Question: I've been trying to generate a pattern of circles using a for loop. However, when it runs everything looks fine except for the 9th ring of circles which is ever so slightly. Having looked at a print out of numbers for that circle everything looks fine, so I can't work out what is going wrong. However, when I add one to the angle value of that ring. i.e. j (the commented out code) it pretty much corrects.
Any idea why this might happen. having looked at all the numbers I can only think it is some math error that I haven't factored in or am I missing something obvious.
Thanks!

'''
ellipse(325,325,15,15);
float div = 1;
for (int i = i; i < 25; i++)
{
div = i*6
float segment = 360/div;
float radius = (i*20);
for (int j = 0; j < 360; j+=segment)
{
//if (i==8)
//{
//println("before " + j);
//j+=1;
//println("after " + j);
//}
float x = 325 + (radius*cos(radians(j)));
float y = 325 + (radius*sin(radians(j)));
ellipse(x, y, 15, 15);
}
}
'''
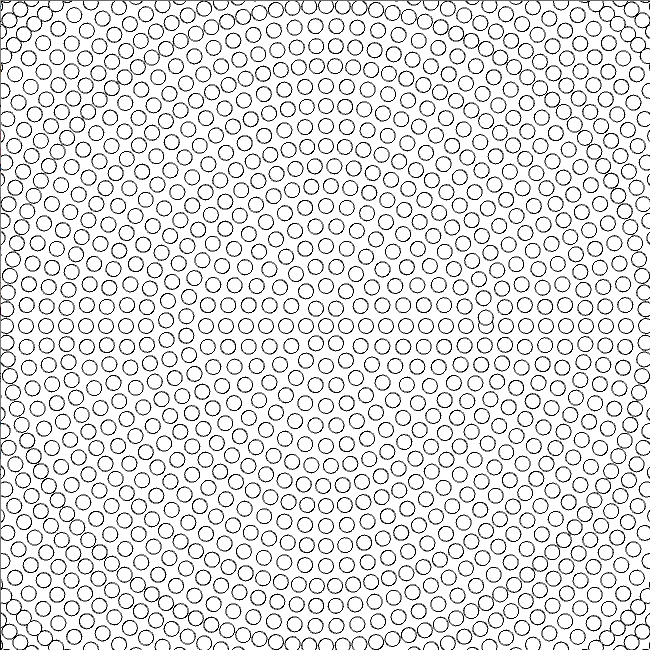
Answer: Ok, three things, in order of importance. Two of these have already been mentioned.
1) Clean out the 'int's. Variable 'i' can be an 'int', but none of the others (especially 'j' since it is an angle, not a counter or index), and you want to make sure that all math operations treat numbers as 'double's. Go so far as to designate your constants as 'double's (e.g. use '1d' instead of '1').
2) Avoid cumulative errors. In your inner 'for' loop, you repeatedly add to 'j'. Bad. Instead, compute your angle directly based on which circle you're computing.
3) Use 'double', not 'float'. You'll get better precision.
I'd do it like this...
'''
ellipse(325,325,15,15);
for (int i = i; i < 25; i++)
{
double div = i*6d;
double radius = (i*20d);
for (int j = 0; j < div; j++)
{
double theta = j * 360d / div;
double x = 325d + (radius*cos(radians(theta)));
double y = 325d + (radius*sin(radians(theta)));
ellipse(x, y, 15, 15);
}
}
'''